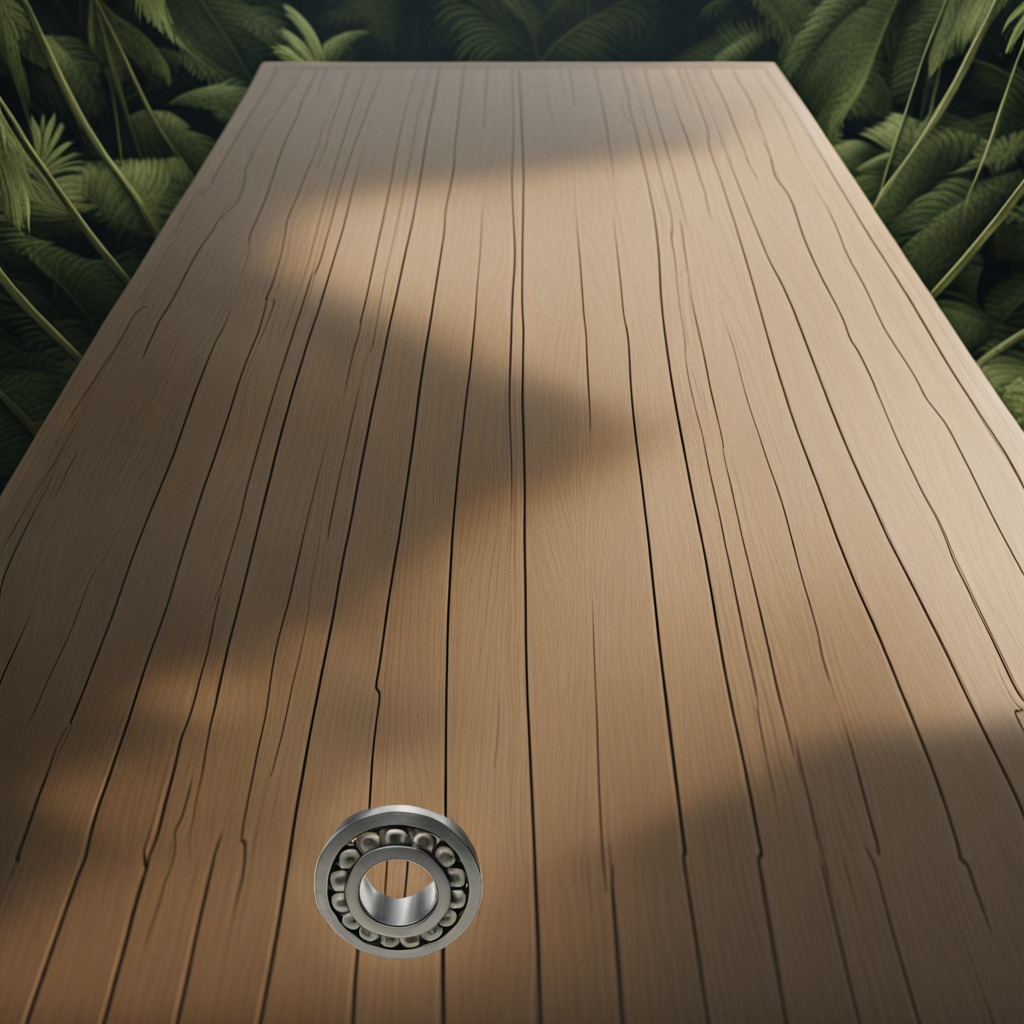
A metal ball bearing is lying on a wooden table in a jungle field workshop tent.